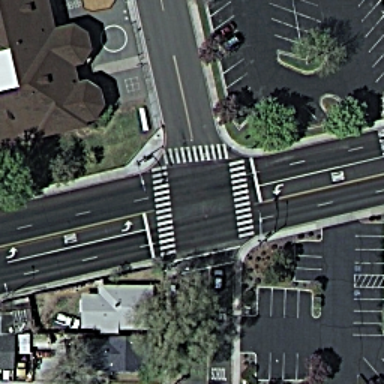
There is a piece of formland .